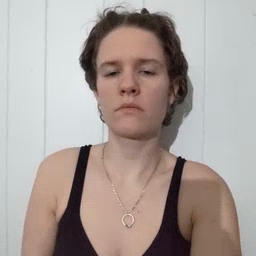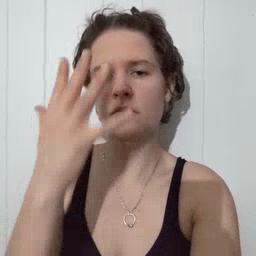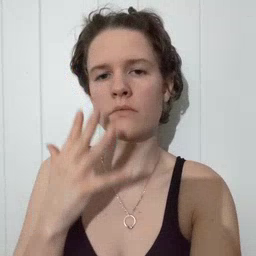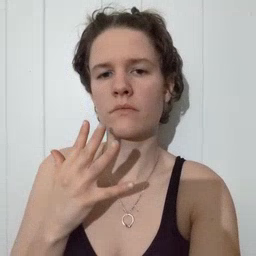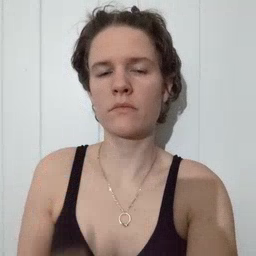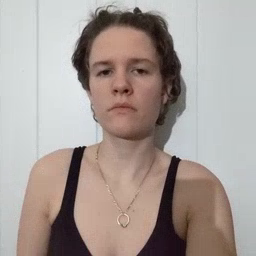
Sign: sad